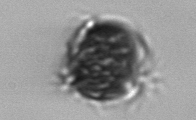
Label: Mesodinium